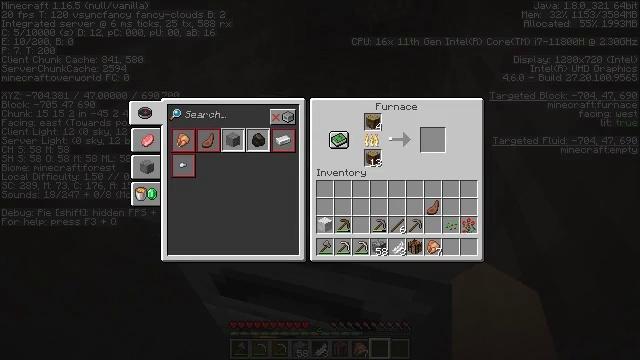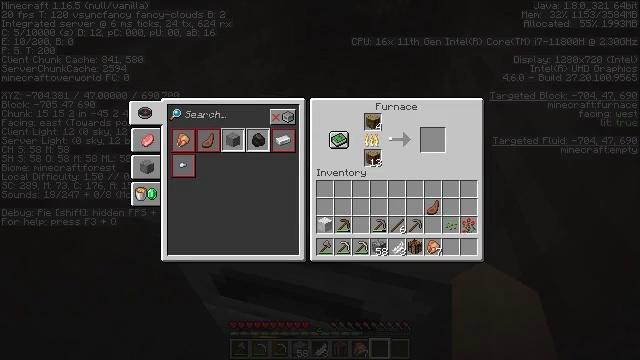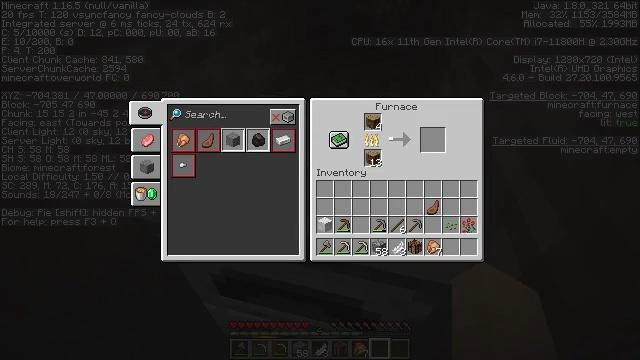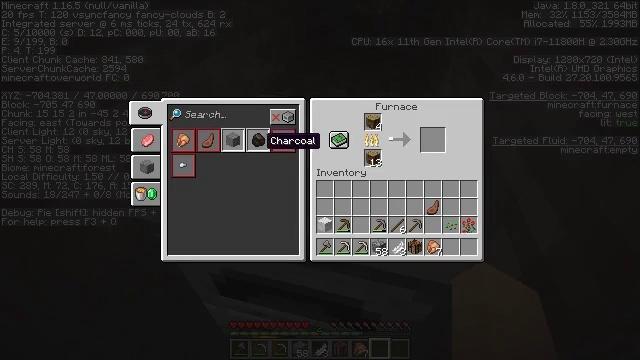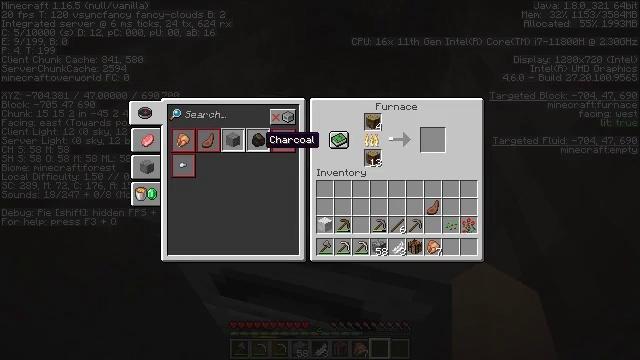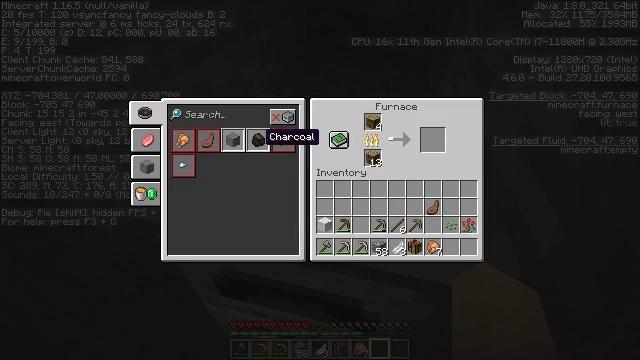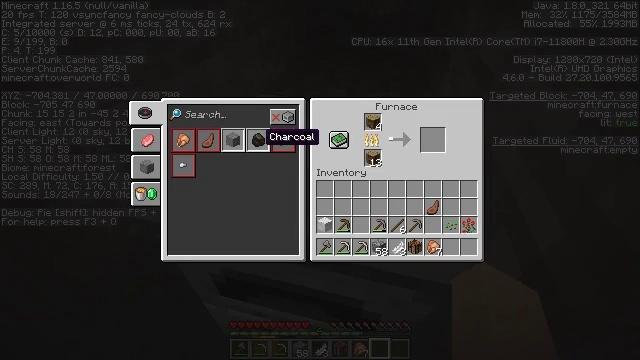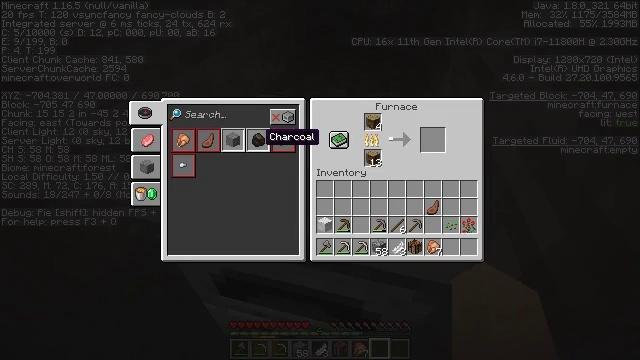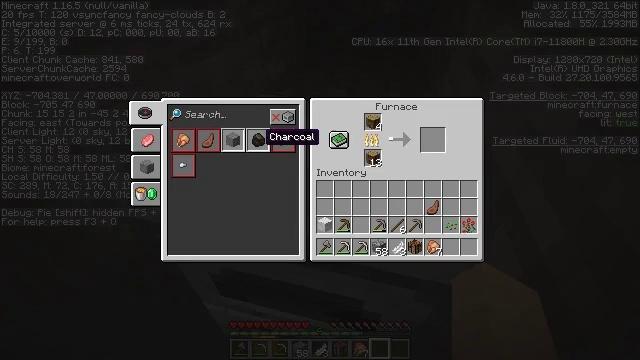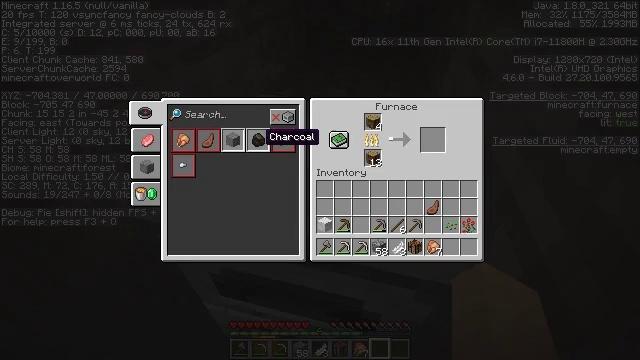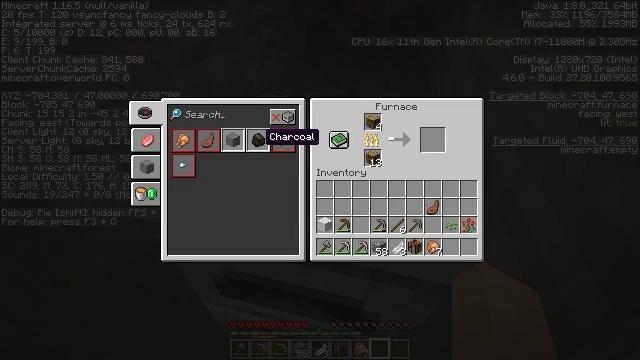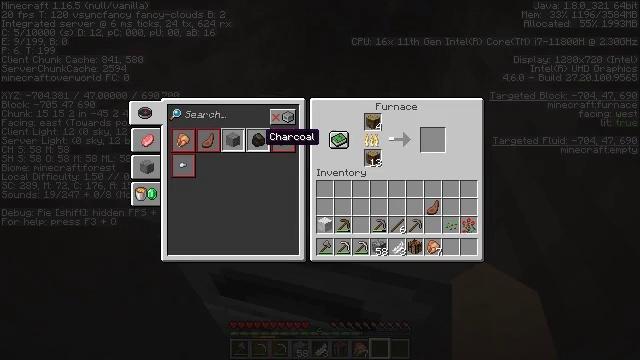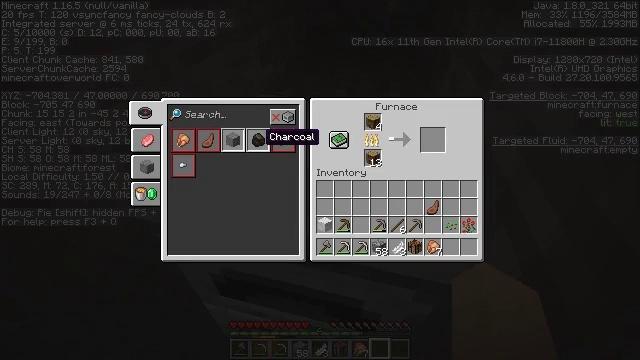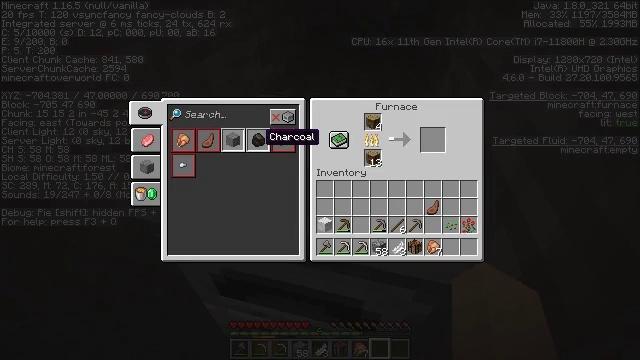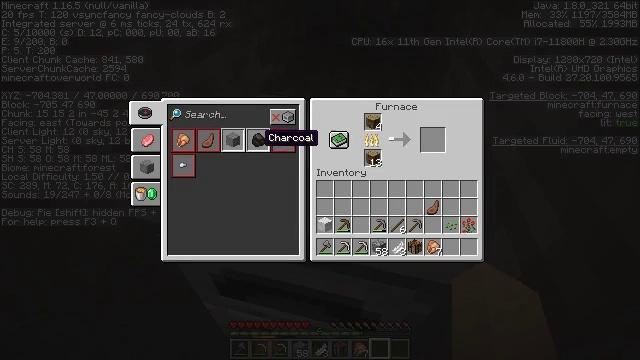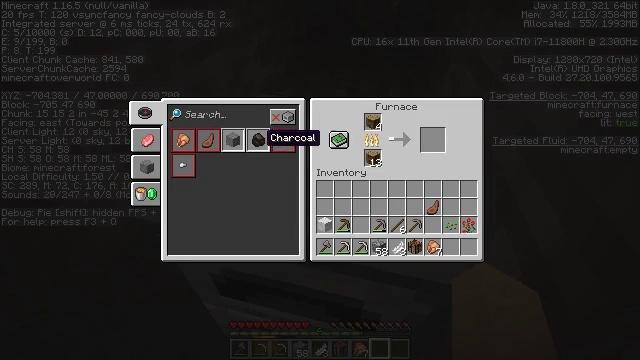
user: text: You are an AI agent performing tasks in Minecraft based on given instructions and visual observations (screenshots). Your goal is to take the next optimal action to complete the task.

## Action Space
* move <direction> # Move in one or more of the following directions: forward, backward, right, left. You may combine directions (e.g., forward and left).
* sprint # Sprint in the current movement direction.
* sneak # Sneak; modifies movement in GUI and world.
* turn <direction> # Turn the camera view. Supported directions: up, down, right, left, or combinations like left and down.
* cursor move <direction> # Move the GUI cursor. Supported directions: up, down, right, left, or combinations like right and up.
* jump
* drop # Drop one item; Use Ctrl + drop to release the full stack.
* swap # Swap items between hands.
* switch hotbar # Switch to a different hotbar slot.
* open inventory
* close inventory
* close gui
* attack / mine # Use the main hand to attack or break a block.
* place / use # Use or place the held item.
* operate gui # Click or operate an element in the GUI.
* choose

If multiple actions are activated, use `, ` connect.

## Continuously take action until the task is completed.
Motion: motion action
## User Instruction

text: Use logs and furnace to produce charcoal.
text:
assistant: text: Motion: no_op
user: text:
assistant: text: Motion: no_op
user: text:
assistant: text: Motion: cursor move left
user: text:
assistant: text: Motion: no_op
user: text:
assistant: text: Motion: no_op
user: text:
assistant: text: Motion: no_op
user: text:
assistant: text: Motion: no_op
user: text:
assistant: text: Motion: no_op
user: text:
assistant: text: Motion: no_op
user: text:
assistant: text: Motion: no_op
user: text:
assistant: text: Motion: no_op
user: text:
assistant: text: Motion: no_op
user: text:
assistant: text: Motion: no_op
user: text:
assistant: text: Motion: no_op
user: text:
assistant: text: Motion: no_op
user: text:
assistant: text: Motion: no_op
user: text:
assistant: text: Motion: no_op
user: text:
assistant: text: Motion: no_op
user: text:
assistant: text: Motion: no_op
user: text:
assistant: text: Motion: no_op
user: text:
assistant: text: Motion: no_op
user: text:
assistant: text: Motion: cursor move right and down
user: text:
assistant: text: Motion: no_op
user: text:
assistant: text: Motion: no_op
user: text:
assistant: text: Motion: cursor move up
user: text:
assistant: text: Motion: no_op
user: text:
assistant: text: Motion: no_op
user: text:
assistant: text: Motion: no_op
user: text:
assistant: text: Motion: no_op
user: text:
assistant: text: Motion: no_op